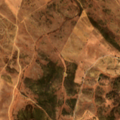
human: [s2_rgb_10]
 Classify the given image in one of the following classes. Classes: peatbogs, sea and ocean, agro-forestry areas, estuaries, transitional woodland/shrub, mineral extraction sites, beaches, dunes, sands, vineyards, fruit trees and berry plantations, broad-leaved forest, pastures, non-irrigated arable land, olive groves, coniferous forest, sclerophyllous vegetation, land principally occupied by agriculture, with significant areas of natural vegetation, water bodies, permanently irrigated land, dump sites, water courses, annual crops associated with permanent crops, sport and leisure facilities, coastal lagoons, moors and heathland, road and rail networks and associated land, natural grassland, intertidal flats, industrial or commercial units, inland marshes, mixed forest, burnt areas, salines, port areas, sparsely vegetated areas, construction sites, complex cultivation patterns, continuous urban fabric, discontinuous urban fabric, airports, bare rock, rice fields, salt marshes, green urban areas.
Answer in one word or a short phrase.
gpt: non-irrigated arable land, complex cultivation patterns, natural grassland, transitional woodland/shrub